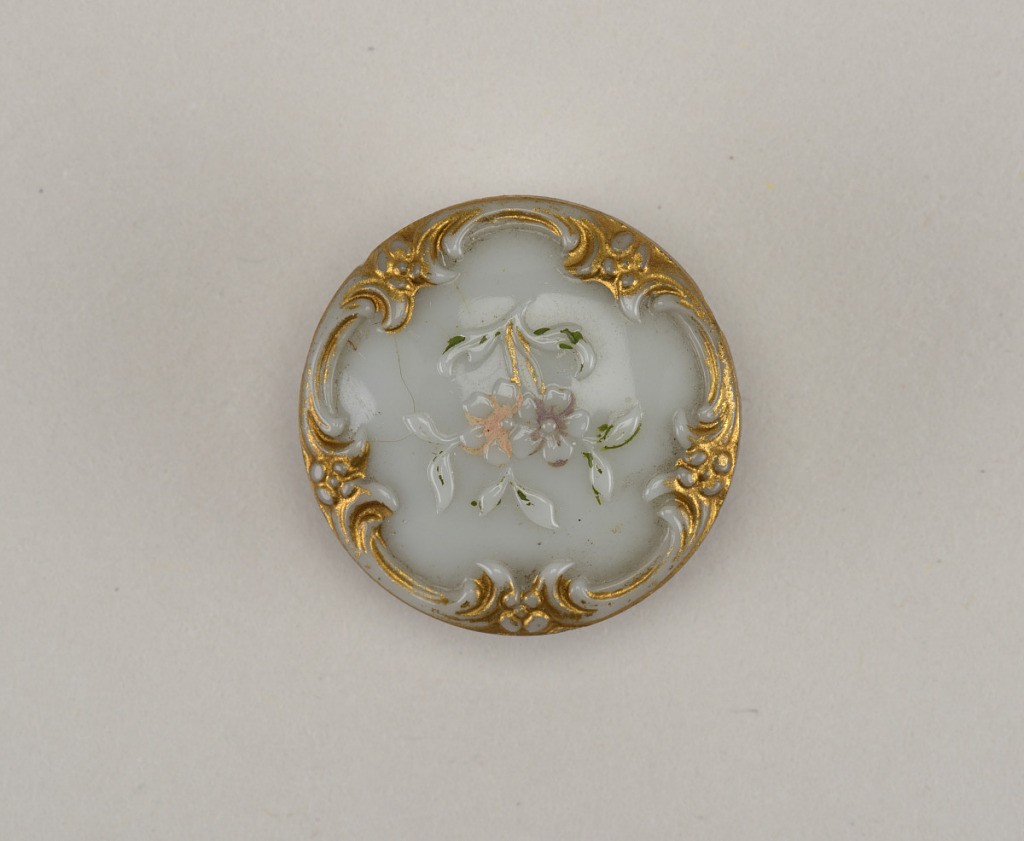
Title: Buttons
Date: late 19th century
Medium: porcelain, painted in color and brass
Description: buttons with molded and painted ornament; gilt scrolls at the edge with floral sprays in center; double brass shank.